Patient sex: M
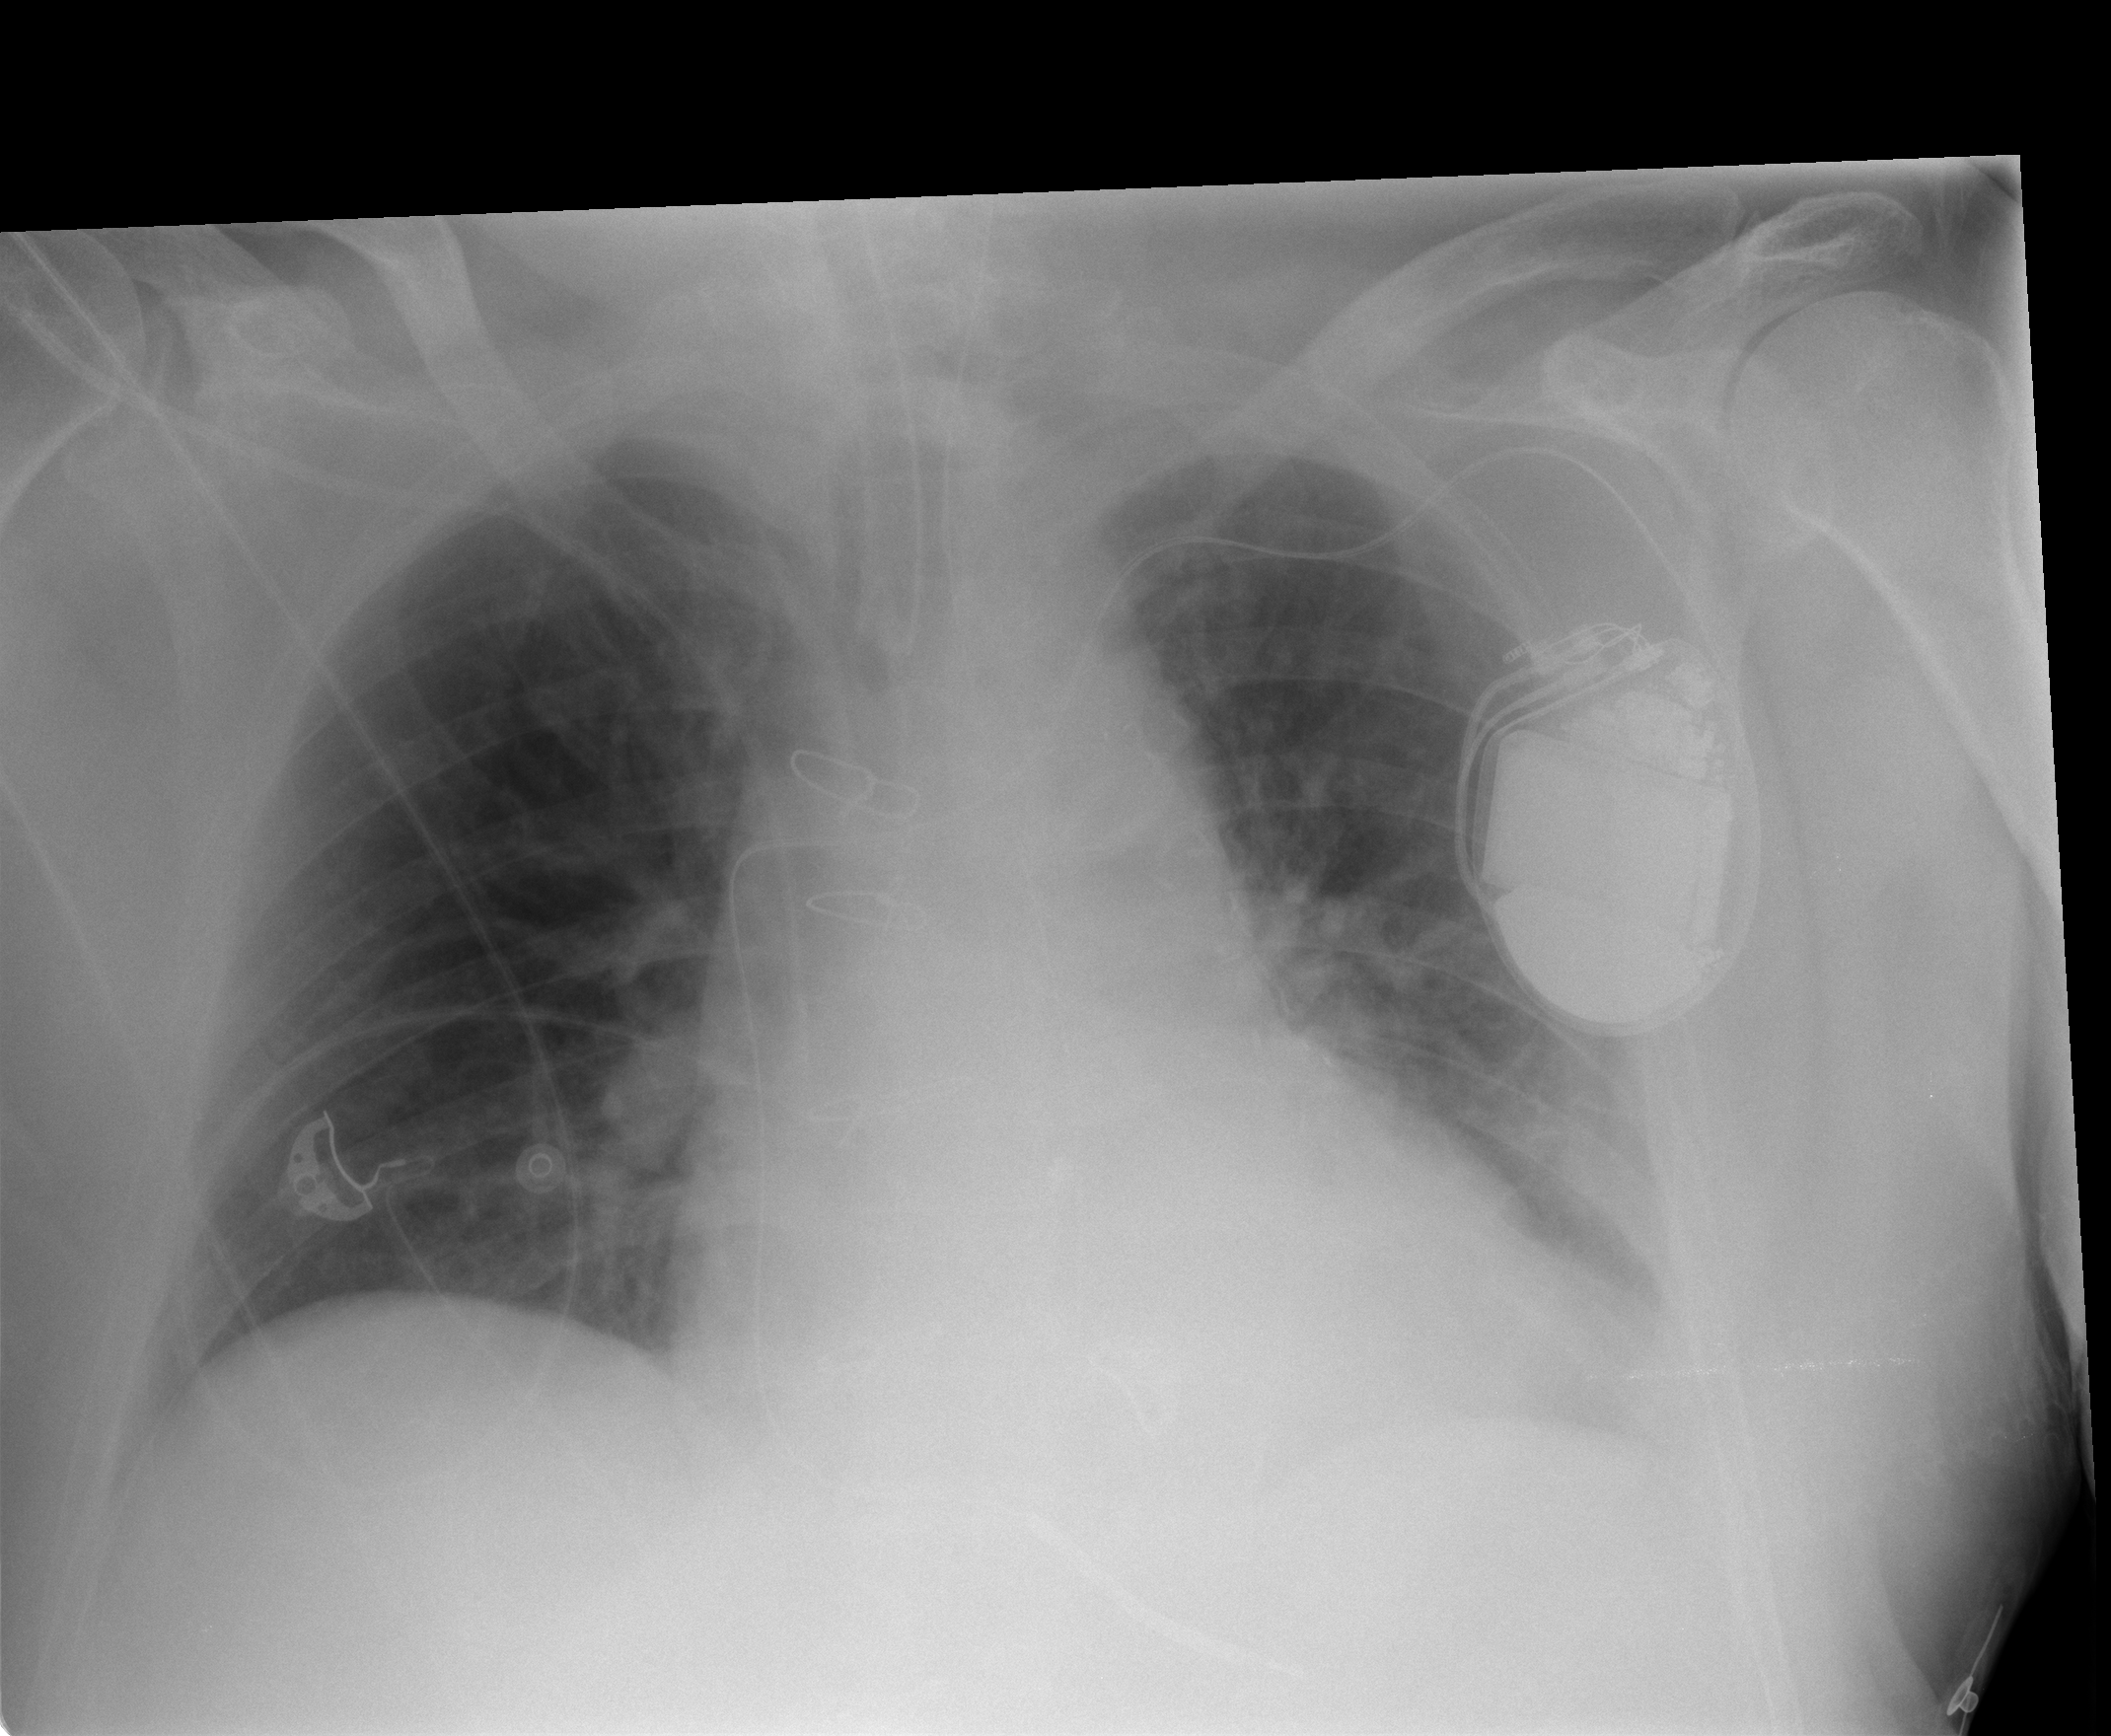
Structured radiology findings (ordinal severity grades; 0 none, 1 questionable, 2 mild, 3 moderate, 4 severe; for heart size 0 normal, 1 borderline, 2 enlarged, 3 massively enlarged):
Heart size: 1
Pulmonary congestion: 2
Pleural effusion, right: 0
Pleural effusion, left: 2
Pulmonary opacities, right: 0
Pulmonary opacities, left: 0
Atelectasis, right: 0
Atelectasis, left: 2